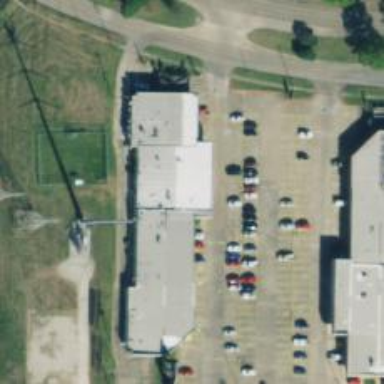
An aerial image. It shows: Veterinary facility.